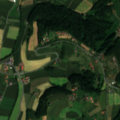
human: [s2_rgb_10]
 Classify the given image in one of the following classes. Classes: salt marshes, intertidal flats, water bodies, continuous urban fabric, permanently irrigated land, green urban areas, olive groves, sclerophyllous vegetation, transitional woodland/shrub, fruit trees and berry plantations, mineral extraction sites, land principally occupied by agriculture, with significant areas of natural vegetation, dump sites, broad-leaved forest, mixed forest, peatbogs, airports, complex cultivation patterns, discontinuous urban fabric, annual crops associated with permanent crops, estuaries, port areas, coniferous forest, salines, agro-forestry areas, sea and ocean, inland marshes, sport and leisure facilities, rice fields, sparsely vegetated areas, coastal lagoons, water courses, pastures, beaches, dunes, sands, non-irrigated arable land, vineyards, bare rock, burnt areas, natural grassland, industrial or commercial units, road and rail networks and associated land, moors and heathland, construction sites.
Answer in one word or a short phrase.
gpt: non-irrigated arable land, complex cultivation patterns, broad-leaved forest